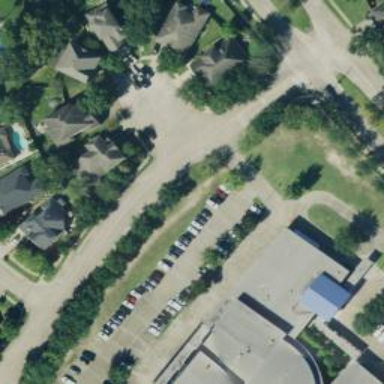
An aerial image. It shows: Driveway.